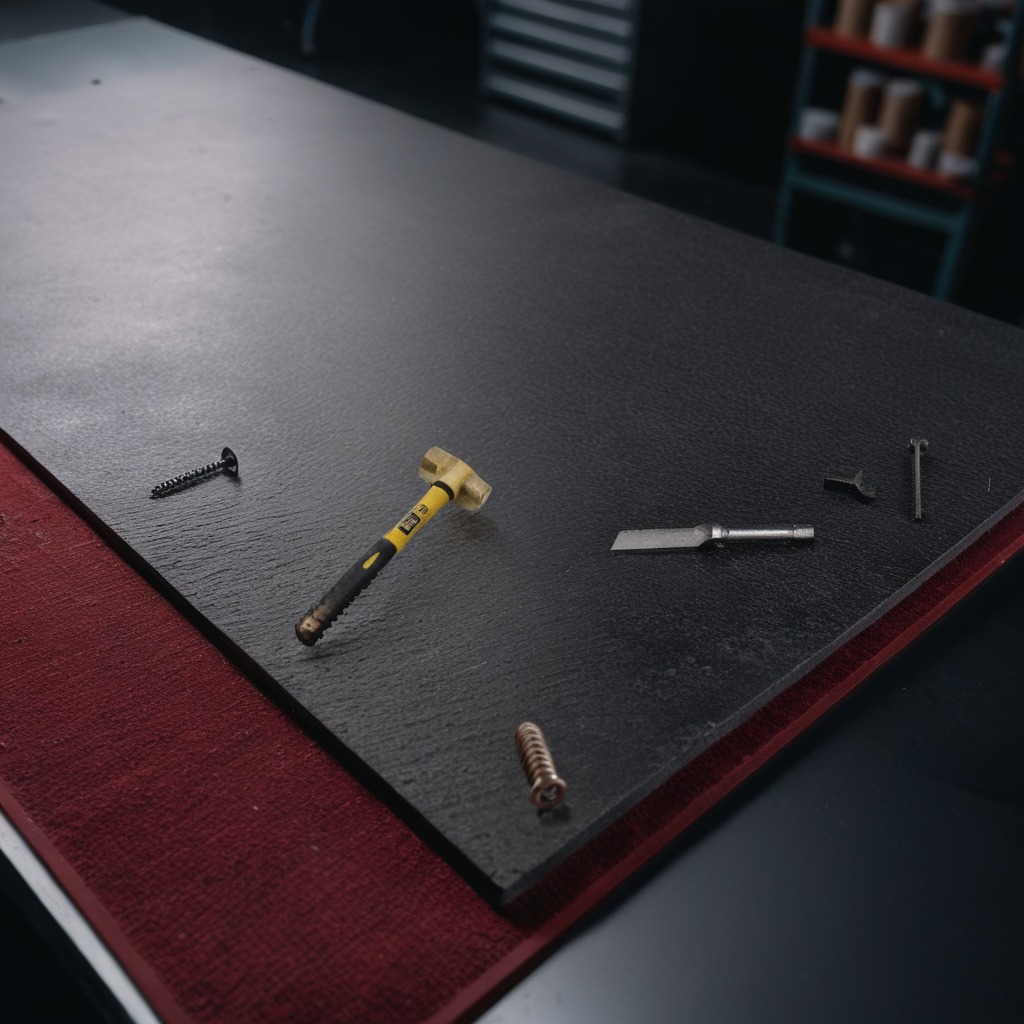
A metal machine screw, a hammer, an iron nail, a coiled metal spring, and a handheld metal saw are lying on a clean granite tabletop covered with a red rubber mat inside a workshop at night dim ambient light soft shadows worn but beneath the mat.